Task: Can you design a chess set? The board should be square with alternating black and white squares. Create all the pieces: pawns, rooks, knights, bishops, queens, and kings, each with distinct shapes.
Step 1306:
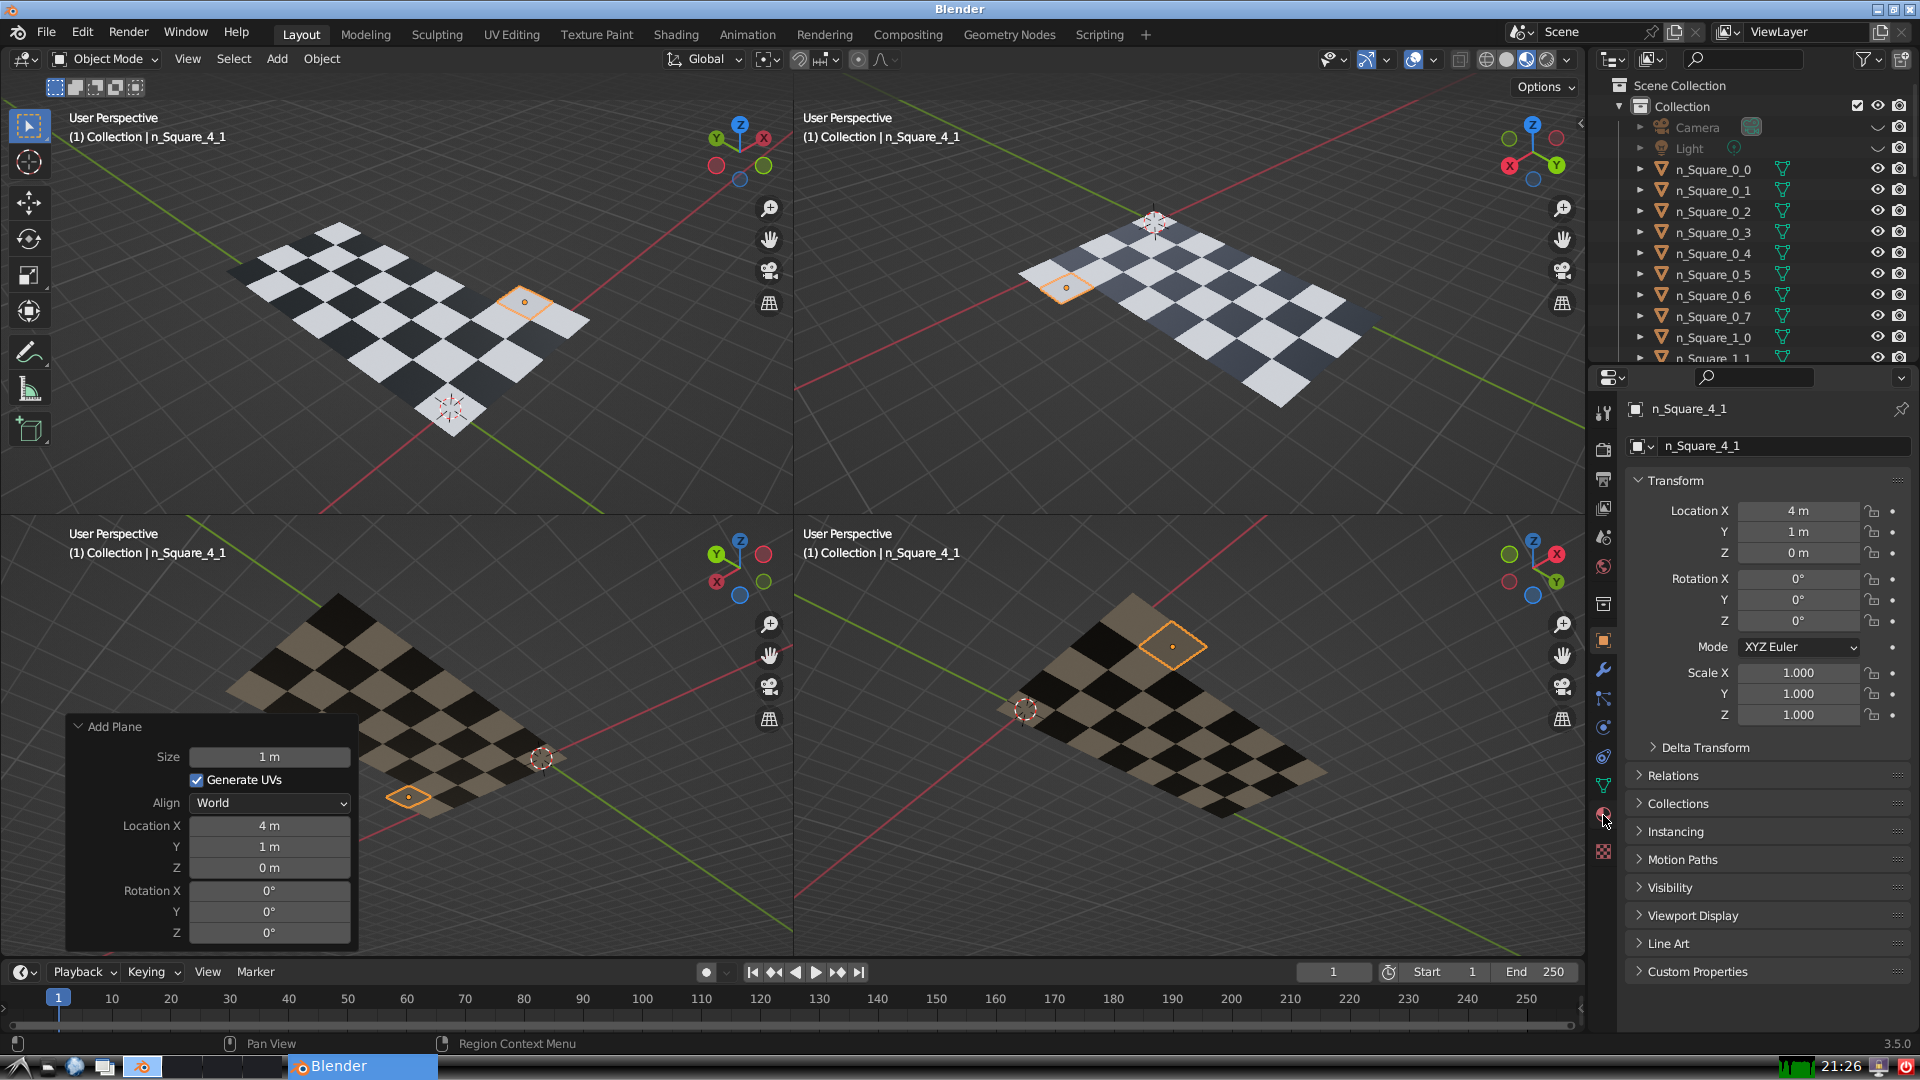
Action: click: no